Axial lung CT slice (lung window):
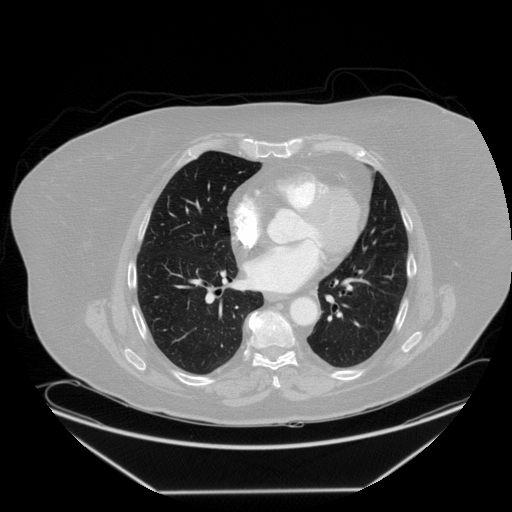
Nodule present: no